Question: The Windows 7 Start Menu has a per-entry MRU-like interface.
How do I code my program to work with this? I don't know what to call it so I don't know what to search for.

Example:
'''
Outlook >>
My Program >> Task 1
Task 2
Task 3
etc
VS 2012 >>
'''
How do I add "Task 1" to my entry programmatically?
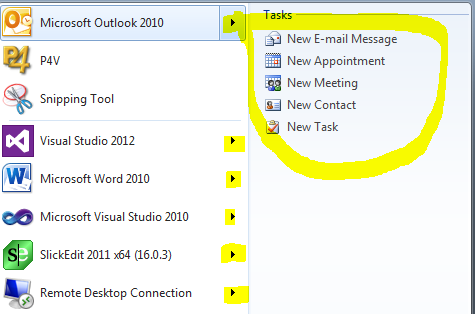
Answer: I don't like unanswered questions, so I'll repeat the correct comments as an answer.
As @Karan mentioned, the circled list is called a Jump List.
As @Raymond Chen mentioned, <URL> answers this question.